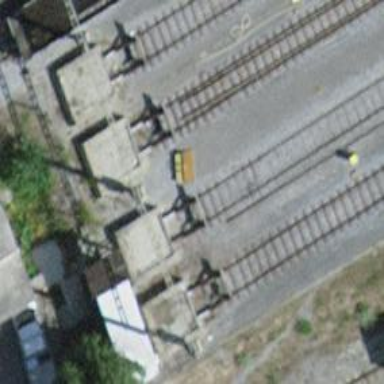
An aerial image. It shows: Railway buffer stop.